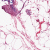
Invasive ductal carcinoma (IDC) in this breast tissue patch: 0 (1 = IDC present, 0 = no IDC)